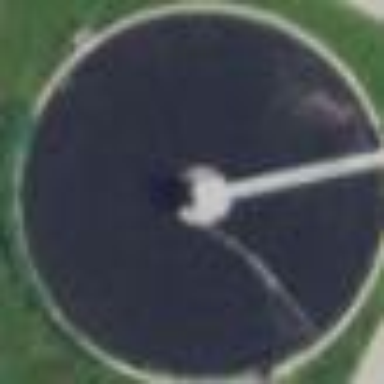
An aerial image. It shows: Body of wastewater.